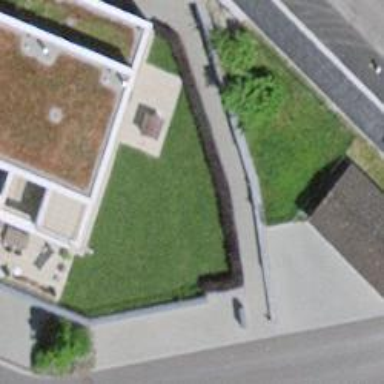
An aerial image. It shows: Hedge acting as barrier.